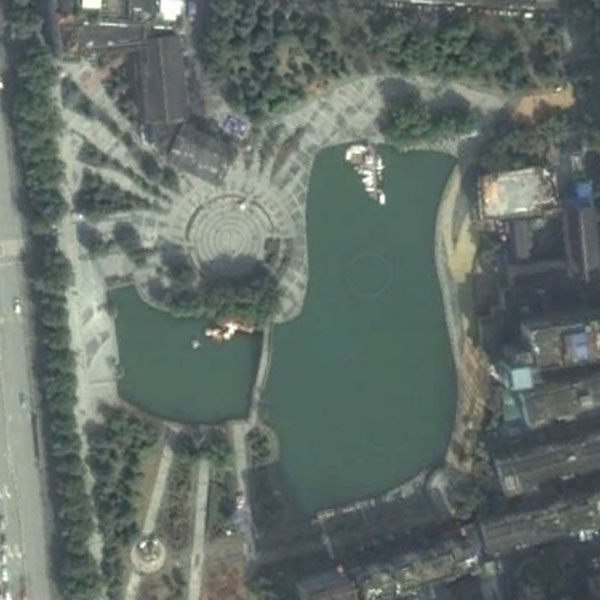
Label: Park